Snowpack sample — Buffalo Mountain, Silverthorne, Colorado, USA (1/25/25, 10:11 AM MST)
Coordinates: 39.6222, -106.1139
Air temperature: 22 °F
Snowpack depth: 110 cm
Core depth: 30 cm
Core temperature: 42.8 °F
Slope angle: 12°, slope face: 102°
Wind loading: high
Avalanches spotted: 0
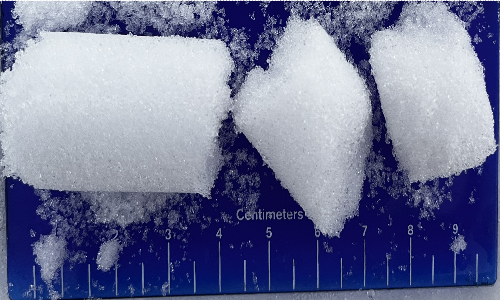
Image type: core
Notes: No avalanches nearby, collected on the outskirts of a fire break 15 meters from the treeline, on way to Buffalo and Red Mountain